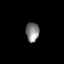
Tissue: lung
Cell type: Endothelial cells
Senescence score: 0.6039
Nuclear area (px): 253
Mean DAPI intensity: 130.874